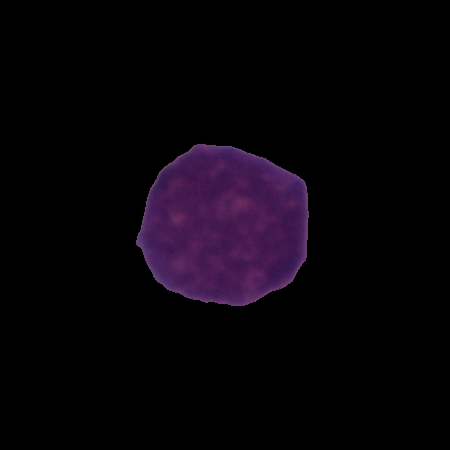
Label: cancer